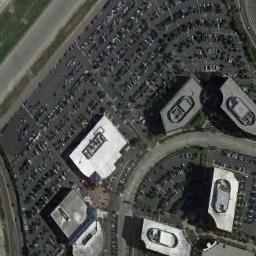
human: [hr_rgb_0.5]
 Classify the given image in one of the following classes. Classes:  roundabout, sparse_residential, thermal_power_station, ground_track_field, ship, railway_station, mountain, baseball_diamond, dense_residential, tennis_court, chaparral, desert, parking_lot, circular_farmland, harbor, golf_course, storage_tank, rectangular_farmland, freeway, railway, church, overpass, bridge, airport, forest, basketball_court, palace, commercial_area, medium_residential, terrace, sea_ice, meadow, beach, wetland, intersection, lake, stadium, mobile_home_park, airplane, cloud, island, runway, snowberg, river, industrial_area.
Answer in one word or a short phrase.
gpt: parking_lot